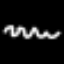
Label: squiggle